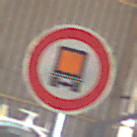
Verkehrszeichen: VerbotKennzeichnungspflichtigeKraftfahrzeugeGefaehrlicheGueter
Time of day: Midday
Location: Indoor (Urban)
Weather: NotSpecified
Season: NotSpecified
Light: Natural